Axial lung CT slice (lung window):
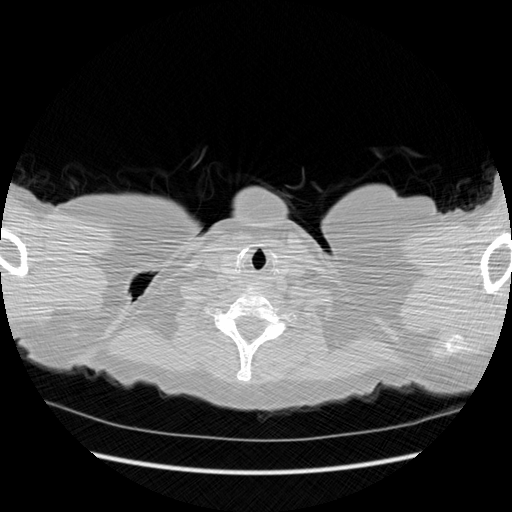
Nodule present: no